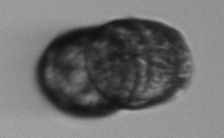
Label: Margalefidinium